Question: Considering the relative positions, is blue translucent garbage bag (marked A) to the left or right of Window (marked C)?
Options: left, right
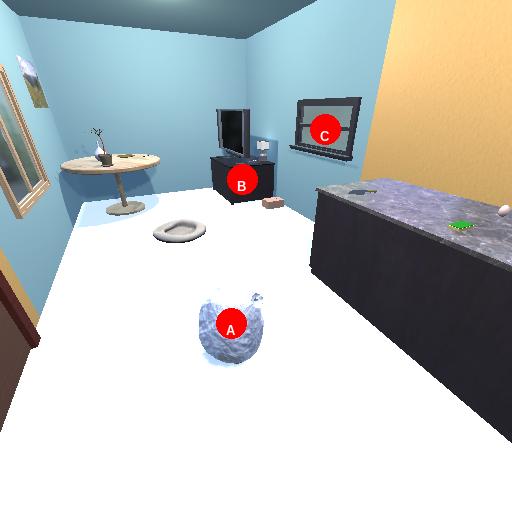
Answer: left